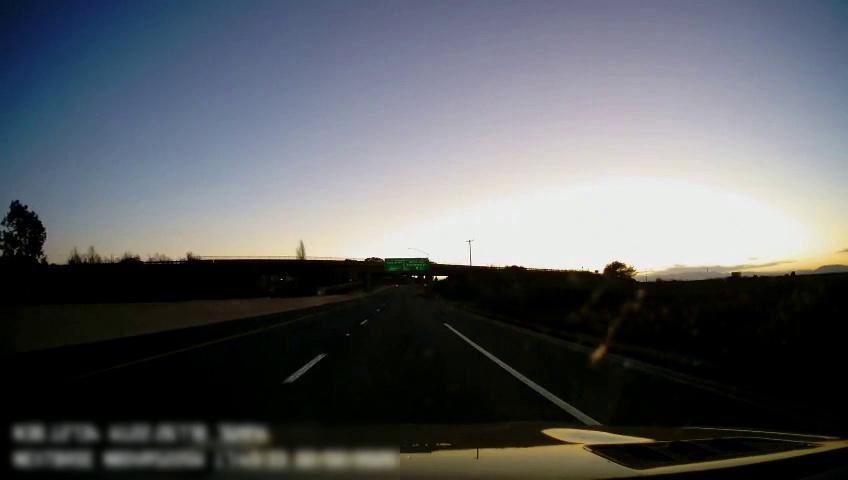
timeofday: Dusk/Dawn/Twilight
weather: Sunny
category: Drivable Space
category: Lanes | Current Lane
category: Lanes | Current Lane
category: Lanes | Alternate Lane
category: Lanes | Alternate Lane
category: Traffic | Signs
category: Traffic | Signs